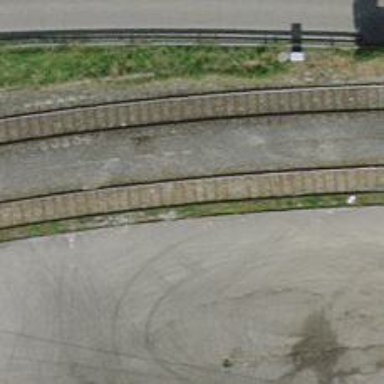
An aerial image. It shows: Railway yard with one track in service.